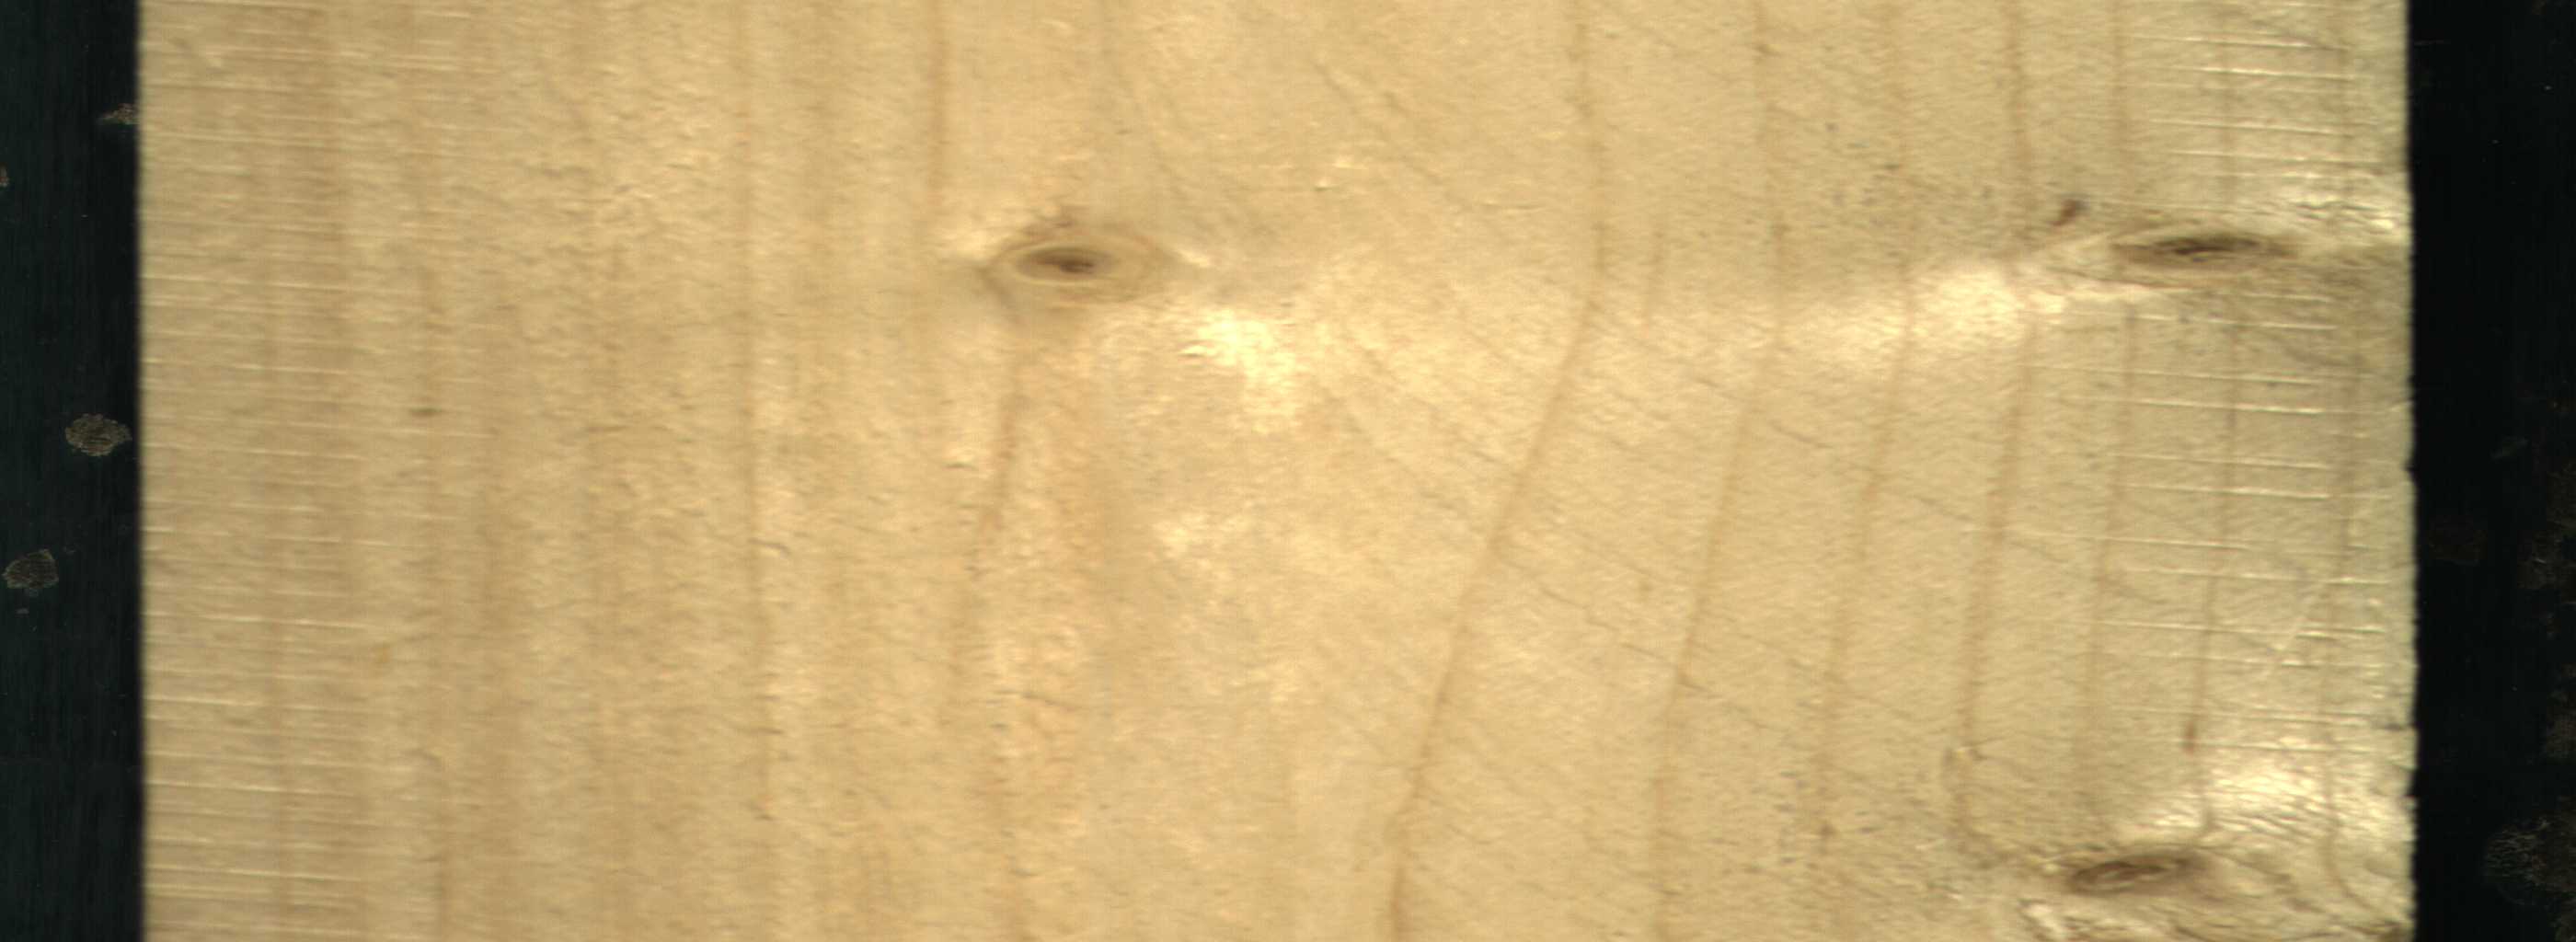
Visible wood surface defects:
Live_Knot
Live_Knot
Live_Knot